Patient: sex F, age 67
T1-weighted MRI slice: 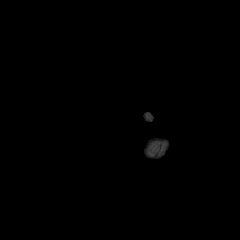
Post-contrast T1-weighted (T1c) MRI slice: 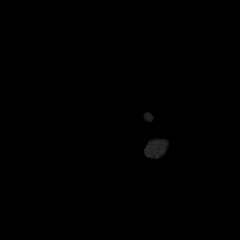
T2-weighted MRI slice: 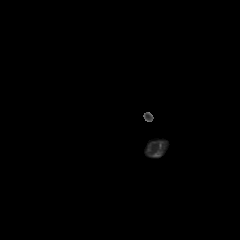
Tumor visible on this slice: no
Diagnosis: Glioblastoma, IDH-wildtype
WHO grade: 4